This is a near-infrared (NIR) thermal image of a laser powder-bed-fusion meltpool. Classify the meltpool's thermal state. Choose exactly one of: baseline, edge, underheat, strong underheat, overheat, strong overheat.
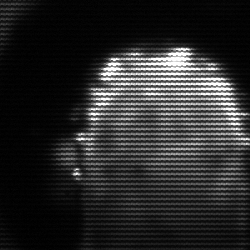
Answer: baseline